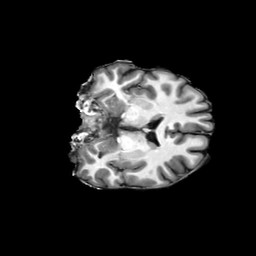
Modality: T1w
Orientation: coronal
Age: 43
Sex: male
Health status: ill